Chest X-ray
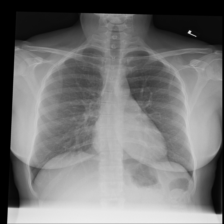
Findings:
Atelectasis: negative
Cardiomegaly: negative
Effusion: negative
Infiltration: negative
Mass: negative
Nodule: negative
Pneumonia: negative
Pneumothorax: negative
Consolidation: negative
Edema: negative
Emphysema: negative
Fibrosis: negative
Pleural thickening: negative
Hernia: negative